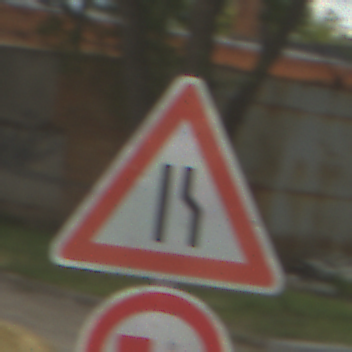
Verkehrszeichen: EinseitigVerengteFahrbahnRechts
Zusatzzeichen unten: UeberholverbotKraftfahrzeuge
Umgebung: Outdoor, Suburban
Tageszeit: MorningAfternoon
Wetter: PartlyCloudy
Licht: Natural
Jahreszeit: NotSpecified
Kontrast: LowContrast